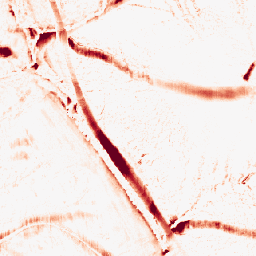
Category: morphological
Decomposition family: morphological_ellipse
Decomposition parameters: operation: opening
width: 20
height: 10
Upsampling method: area
Upsampling parameters: scale: 4
Upsampling scale: 4